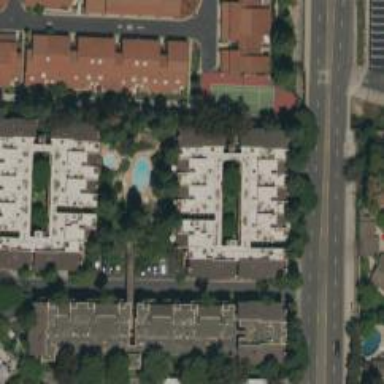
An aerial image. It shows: Apartment used for tourism.